Question: I am working on a order form for sandwiches. The four input fields indicate the quantity of the product. (Brown, white bread etc.)
I am looking for suggestions on how to "live" display the products with quantity and price on the bottom of that page.. Also i want to calculate totals. AJAX looks the best way in my opinion; but where do i start?
At this moment the products are static inside html, is it wise to use xml for that? (mysql is not a option at the moment)
I hope this question makes some kind of sense, and will give me some possibilities.

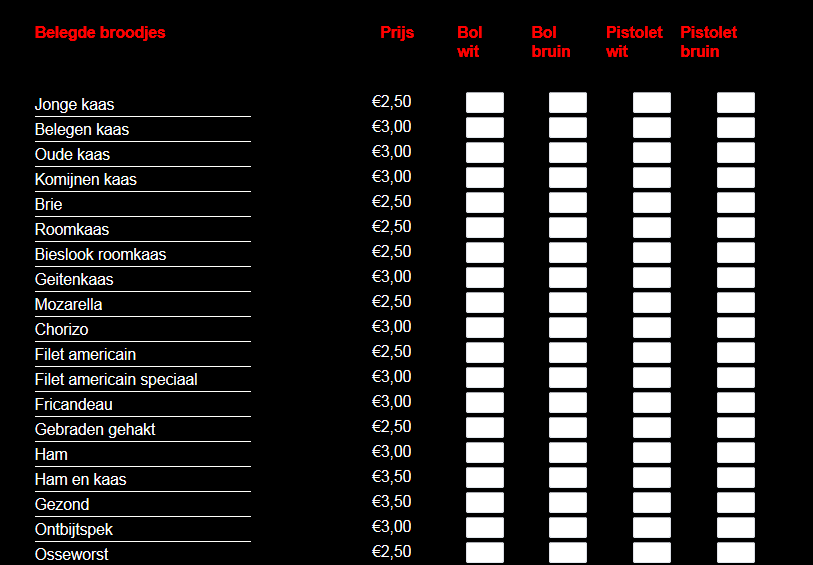
Answer: Do you think so you get to have any idea?
A simple example ok? :)
Live: <URL>
Html:
'''
<table>
<tr>
<td>Product<td>
<td>Price<td>
<td>Qtd<td>
</tr>
<tr class="item">
<td>Sandwich<td>
<td class="price">3.00<td>
<td class="quant"><input type="text" size="4" value=""/><td>
</tr>
<tr class="item">
<td>Juice<td>
<td class="price">1.50<td>
<td class="quant"><input type="text" size="4" value=""/><td>
</tr>
<tr>
<td>Total<td>
<td><input type="text" size="4" id="amount" value=""/><td>
<td><input type="text" size="4" id="quant" value=""/><td>
</tr>
</table>
'''
Javascript:
'''
$(document).ready(function(){
$(".quant input").blur(function(){
var amount = 0;
var quant = 0;
$(".quant input").each(function() {
var thisQ = this.value;
quant += Number(thisQ);
var price = $(this).closest("tr").find(".price").html();
amount += calcTot(thisQ, price);
});
$("#quant").val(quant);
$("#amount").val(amount);
$(".price").each(function() {
price += Number($(this).html());
});
});
});
function calcTot(quant, price){
var tot = quant * price;
return tot;
}
'''